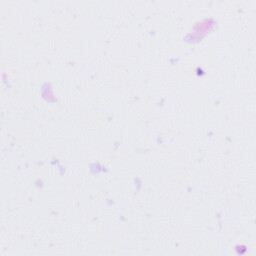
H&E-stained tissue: Tonsil